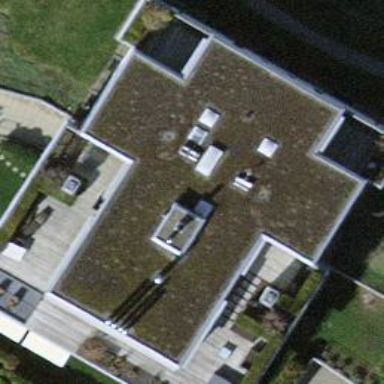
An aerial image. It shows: Flat-roofed building.